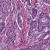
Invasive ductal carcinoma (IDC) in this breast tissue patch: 1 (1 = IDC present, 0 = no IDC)